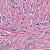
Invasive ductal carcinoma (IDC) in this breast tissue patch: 1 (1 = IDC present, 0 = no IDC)